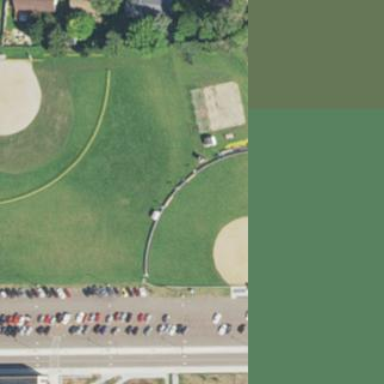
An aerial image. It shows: Baseball pitch for leisure and sports activities.